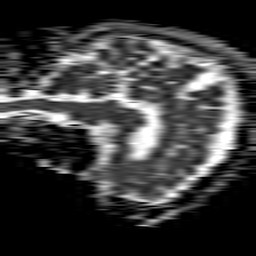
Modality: ADC
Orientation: sagittal
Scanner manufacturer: philips
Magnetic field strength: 1.5 T
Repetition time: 4.6 s
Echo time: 0.08517 s